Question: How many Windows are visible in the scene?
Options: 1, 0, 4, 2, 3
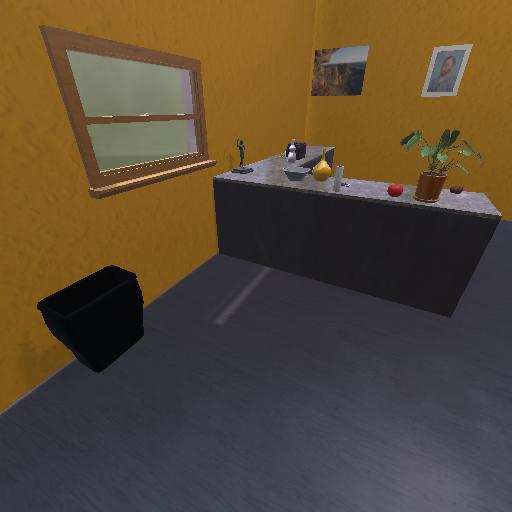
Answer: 1